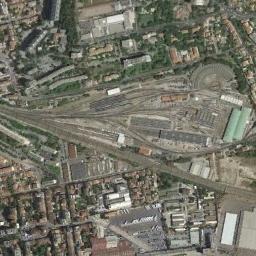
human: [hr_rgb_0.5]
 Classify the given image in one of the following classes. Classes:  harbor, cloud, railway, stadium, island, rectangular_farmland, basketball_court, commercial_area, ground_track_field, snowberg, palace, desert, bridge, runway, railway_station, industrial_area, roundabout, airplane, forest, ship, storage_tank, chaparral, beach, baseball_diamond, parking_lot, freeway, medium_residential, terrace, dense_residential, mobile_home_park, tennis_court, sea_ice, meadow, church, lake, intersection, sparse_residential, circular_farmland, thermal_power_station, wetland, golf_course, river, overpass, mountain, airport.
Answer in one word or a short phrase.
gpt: railway_station